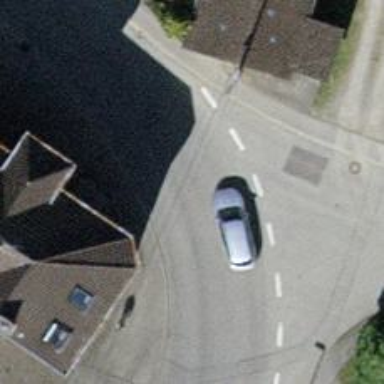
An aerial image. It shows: Residential road with asphalt surface.